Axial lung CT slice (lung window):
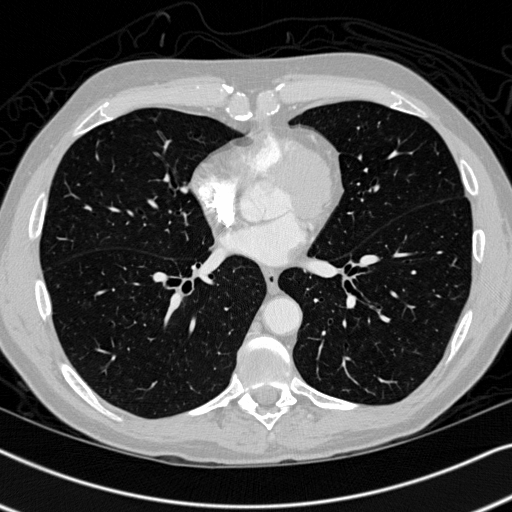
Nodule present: no